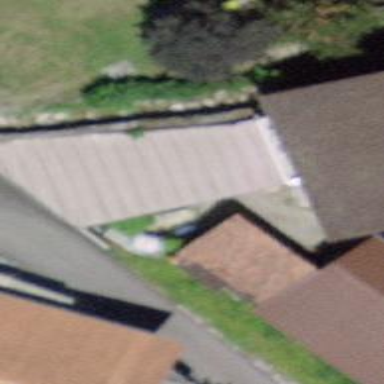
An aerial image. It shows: View of roof of building.